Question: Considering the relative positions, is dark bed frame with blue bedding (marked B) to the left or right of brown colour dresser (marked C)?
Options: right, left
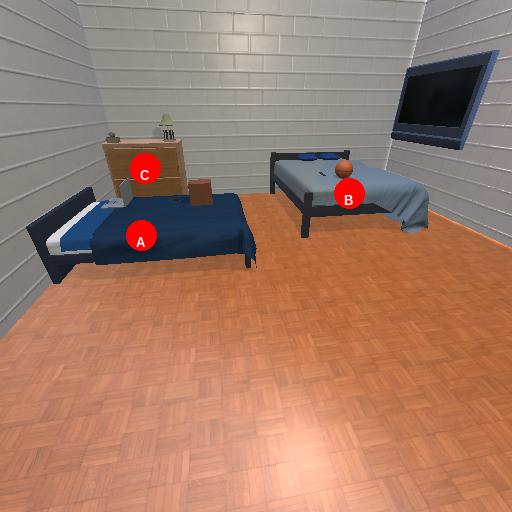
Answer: right